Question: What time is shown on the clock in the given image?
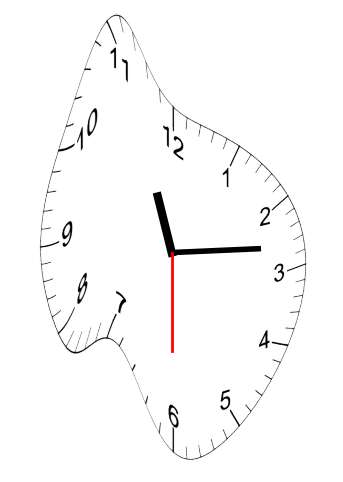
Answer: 11:13:30